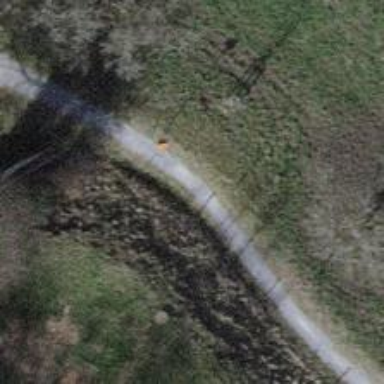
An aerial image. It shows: Marker pipeline attached to support pole.